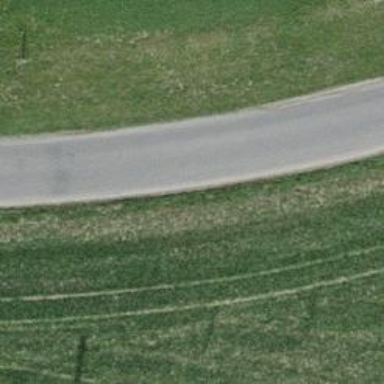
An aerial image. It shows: Unclassified road with asphalt surface.